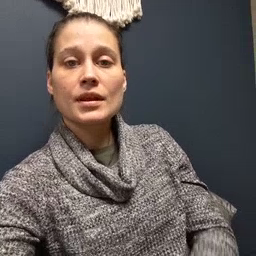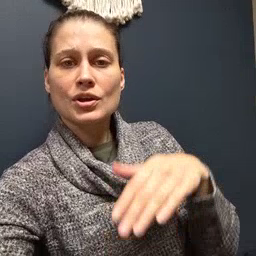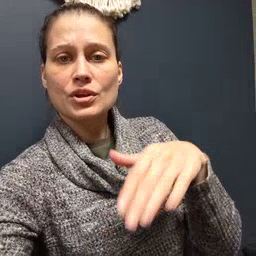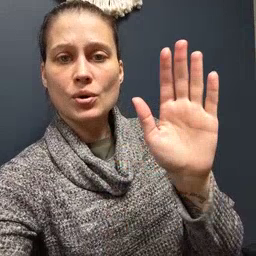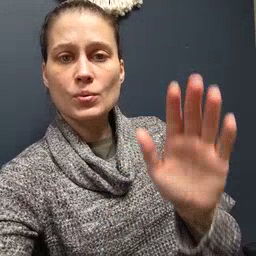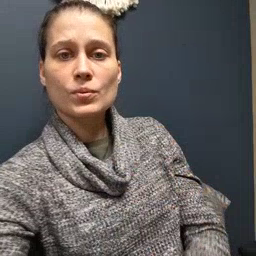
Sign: go